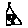
Label: house